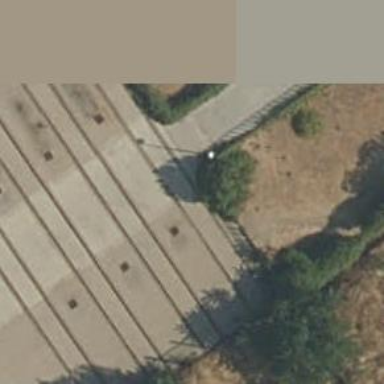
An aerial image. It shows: Disused railway siding.